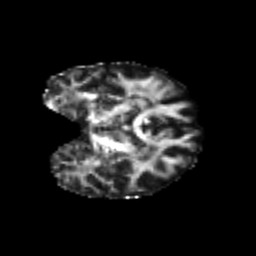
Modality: FA
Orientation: coronal
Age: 23
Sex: female
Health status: healthy
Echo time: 0.074 s